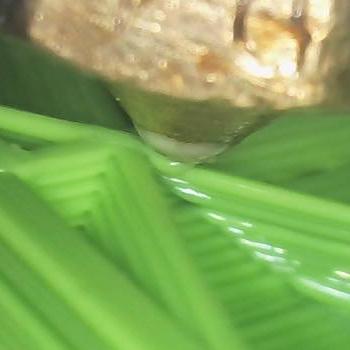
Flow rate: 133%